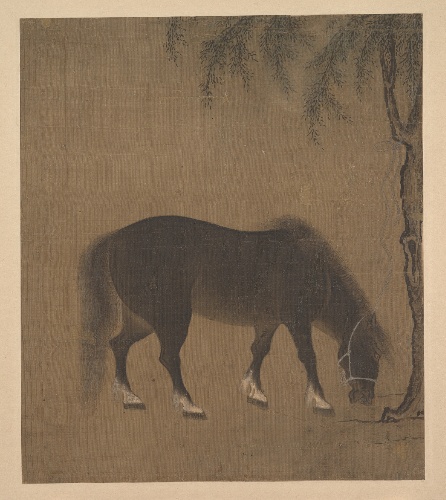
Title: 明  佚名  柳馬圖  冊頁|Horse and Willow Tree
Artist: Unidentified artist
Date: early 15th century
Object type: Album leaf
Classification: Paintings
Medium: Album leaf; ink and color on silk
Culture: China
Period: Ming dynasty (1368–1644)
Dimensions: Image: 10 1/8 x 9 in. (25.7 x 22.9 cm)
Department: Asian Art
Credit line: Gift of George D. Pratt, 1929
Accession year: 1929
Repository: Metropolitan Museum of Art, New York, NY
Tags: Horses